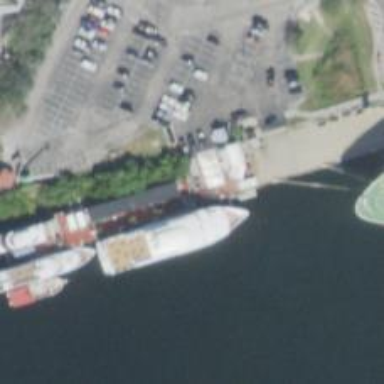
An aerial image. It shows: Dock located along the waterway.